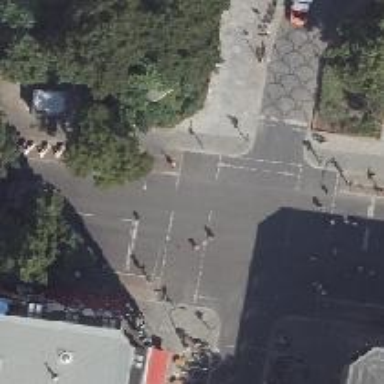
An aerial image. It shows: Road with traffic signals.